Interaction volume radius: 5 \u00c5
Interaction volume height: 20 \u00c5
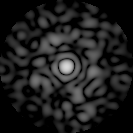
Disorder parameter: 0.8538